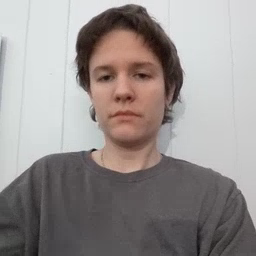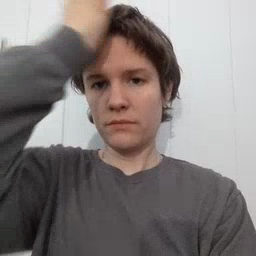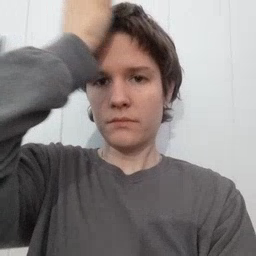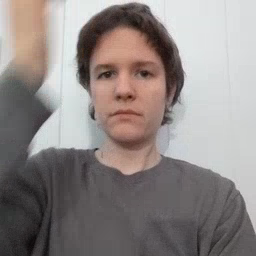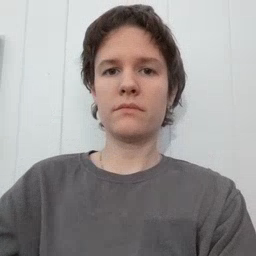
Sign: garbage